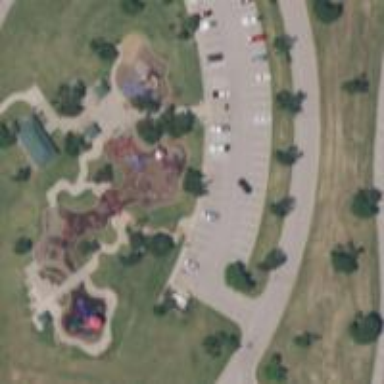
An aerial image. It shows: Playground area for leisure activities on the land.